Group 1:
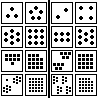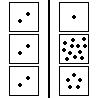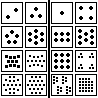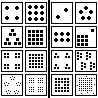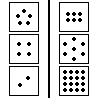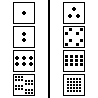
Group 2:
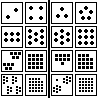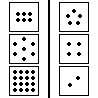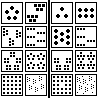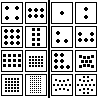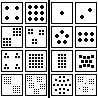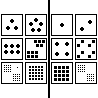
Rule separating the two groups: A multiple of a left number fits right vs. not so.
Author: Aaron David Fairbanks